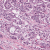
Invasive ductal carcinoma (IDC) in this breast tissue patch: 1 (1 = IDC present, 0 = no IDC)